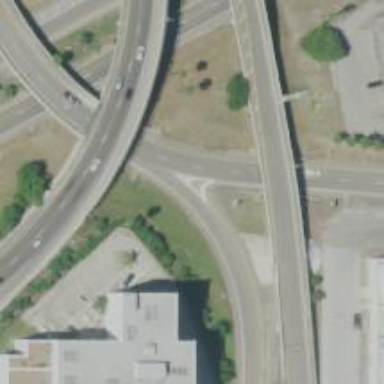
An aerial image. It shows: Motorway junction.